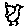
Label: bird